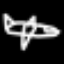
Label: airplane